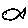
Label: fish